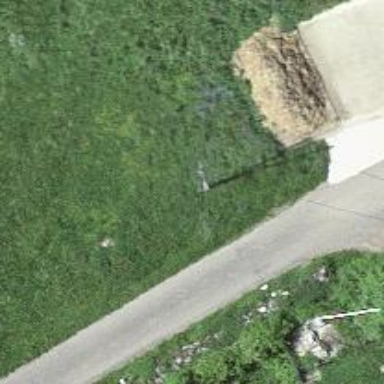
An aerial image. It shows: Power pole.